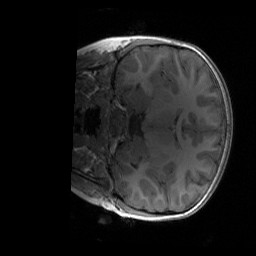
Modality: T1w
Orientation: coronal
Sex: female
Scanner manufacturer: siemens
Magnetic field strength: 3 T
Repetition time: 1.9 s
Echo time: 0.00243 s